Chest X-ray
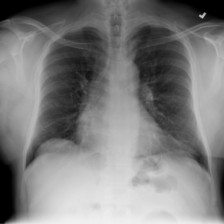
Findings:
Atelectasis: negative
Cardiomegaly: negative
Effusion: negative
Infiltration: negative
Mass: negative
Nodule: negative
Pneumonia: negative
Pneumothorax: negative
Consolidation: negative
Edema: negative
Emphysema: negative
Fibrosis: negative
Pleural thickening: negative
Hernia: negative